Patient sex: F
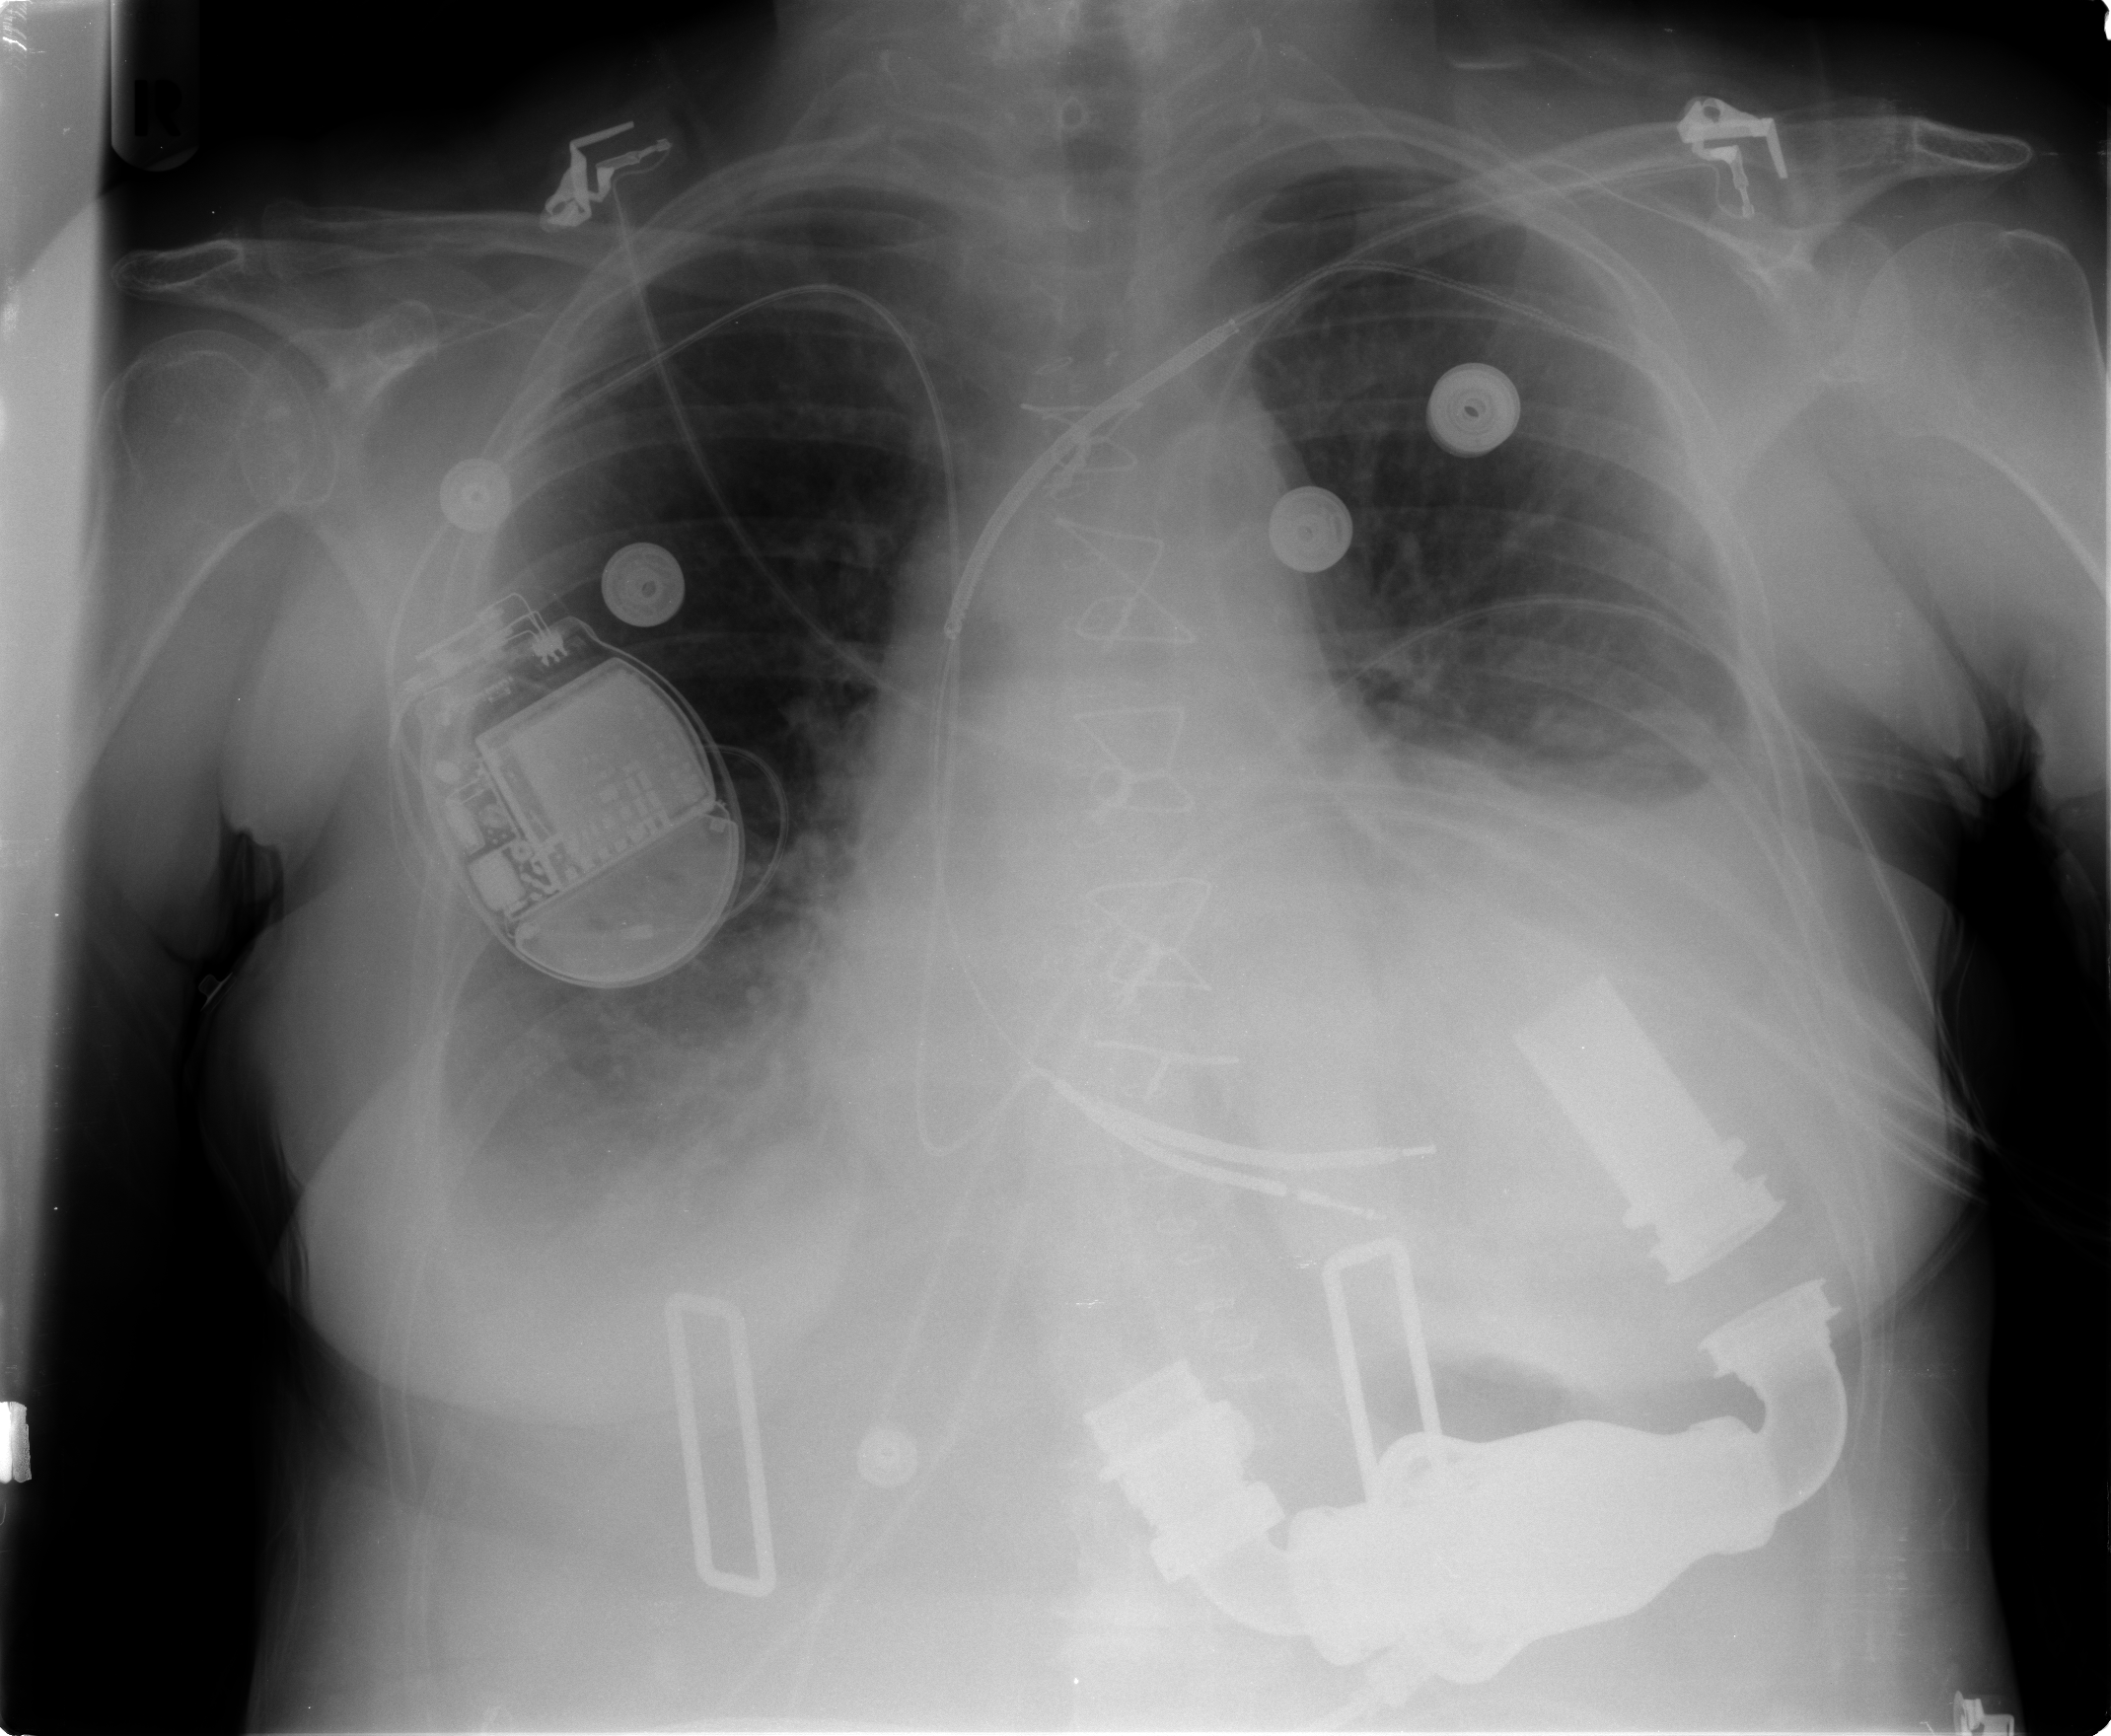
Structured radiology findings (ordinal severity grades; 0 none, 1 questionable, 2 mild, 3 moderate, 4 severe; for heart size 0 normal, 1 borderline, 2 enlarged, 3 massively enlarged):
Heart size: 2
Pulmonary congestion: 1
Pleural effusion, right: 2
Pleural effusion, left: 3
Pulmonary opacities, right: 0
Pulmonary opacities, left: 2
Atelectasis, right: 2
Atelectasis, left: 2